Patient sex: F
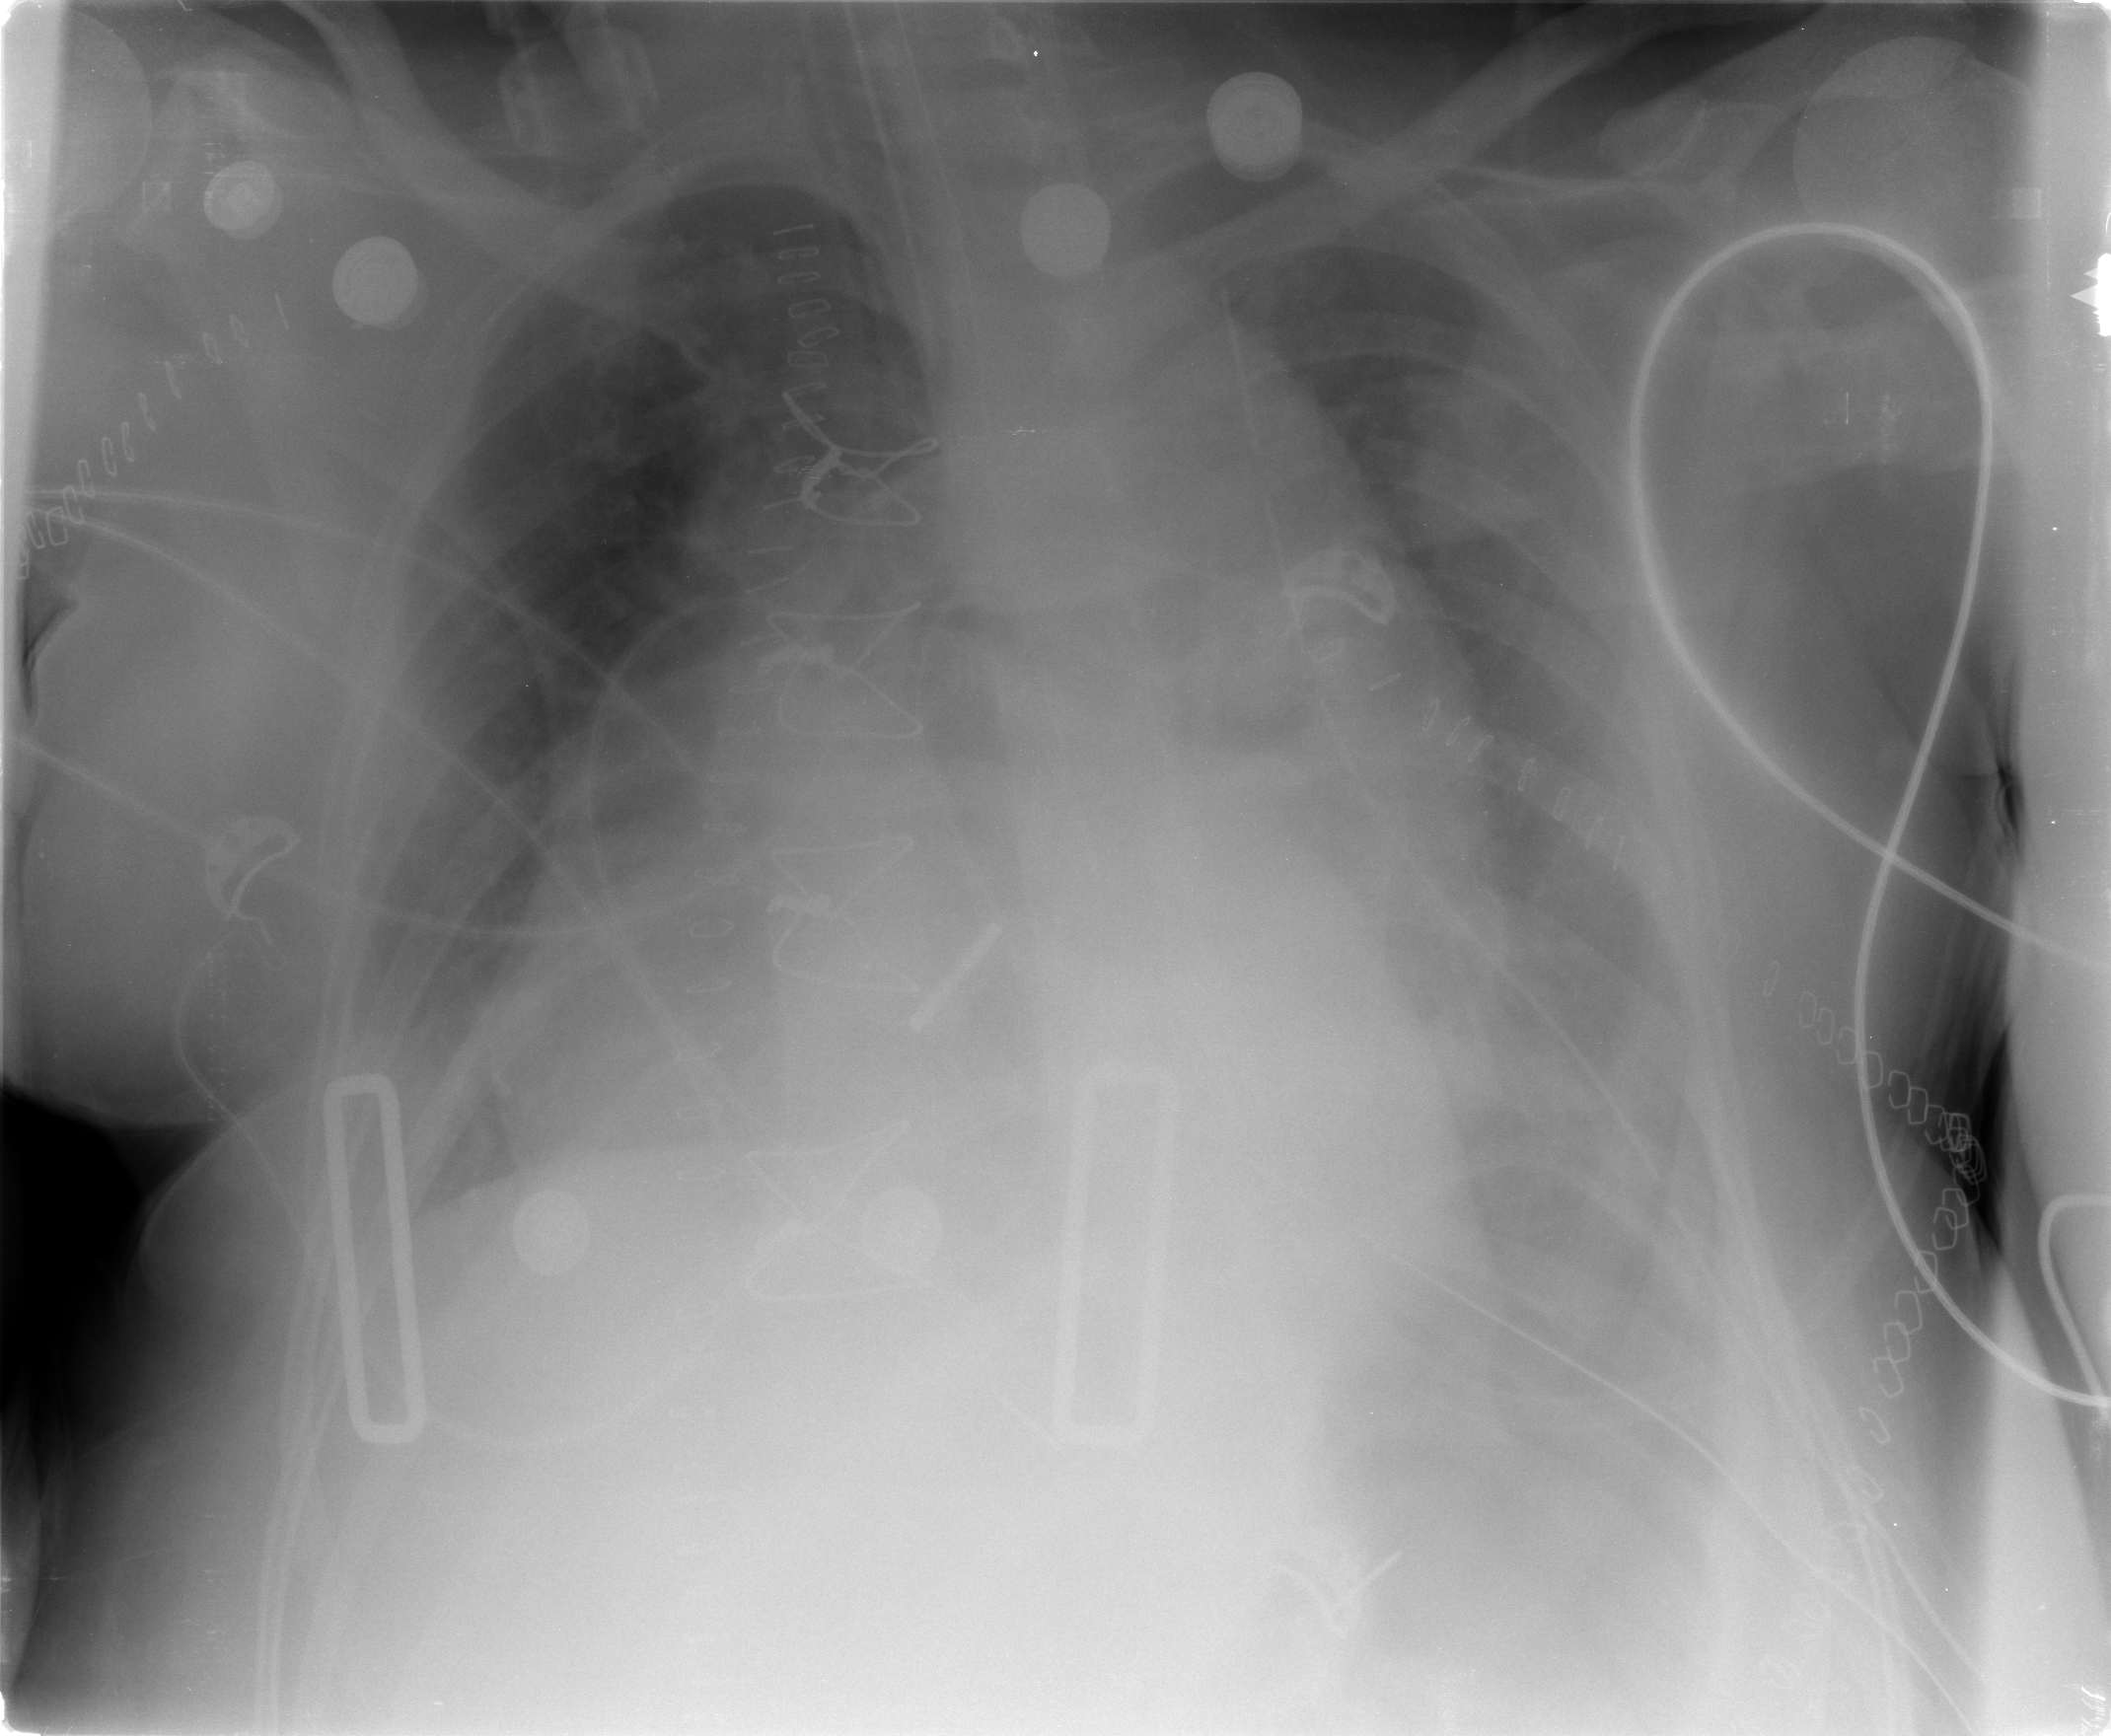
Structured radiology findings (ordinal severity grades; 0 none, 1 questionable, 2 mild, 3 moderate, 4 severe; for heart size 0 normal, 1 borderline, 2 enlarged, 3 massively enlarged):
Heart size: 2
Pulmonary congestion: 2
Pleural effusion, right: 1
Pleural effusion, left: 2
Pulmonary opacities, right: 0
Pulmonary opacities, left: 0
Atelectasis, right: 2
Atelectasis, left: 2